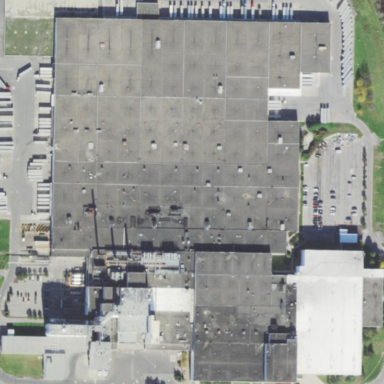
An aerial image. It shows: Industrial building.